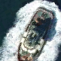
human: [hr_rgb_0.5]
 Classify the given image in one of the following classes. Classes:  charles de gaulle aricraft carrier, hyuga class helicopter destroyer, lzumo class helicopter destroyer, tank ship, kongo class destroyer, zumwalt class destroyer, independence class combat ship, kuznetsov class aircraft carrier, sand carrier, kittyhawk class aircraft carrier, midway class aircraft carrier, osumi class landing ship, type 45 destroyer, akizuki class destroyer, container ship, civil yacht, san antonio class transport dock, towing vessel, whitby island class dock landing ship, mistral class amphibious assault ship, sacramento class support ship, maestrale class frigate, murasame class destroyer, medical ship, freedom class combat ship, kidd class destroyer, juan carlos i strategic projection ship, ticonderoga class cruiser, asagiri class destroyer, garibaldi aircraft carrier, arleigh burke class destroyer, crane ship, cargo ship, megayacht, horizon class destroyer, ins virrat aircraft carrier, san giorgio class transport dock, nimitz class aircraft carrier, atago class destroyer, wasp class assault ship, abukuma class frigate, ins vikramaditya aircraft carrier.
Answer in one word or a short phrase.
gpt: Towing vessel